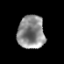
Tissue: prostate
Cell type: T cells
Senescence score: 0.3552
Nuclear area (px): 885
Mean DAPI intensity: 139.851